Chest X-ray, AP view. Patient: 71 years old, sex M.
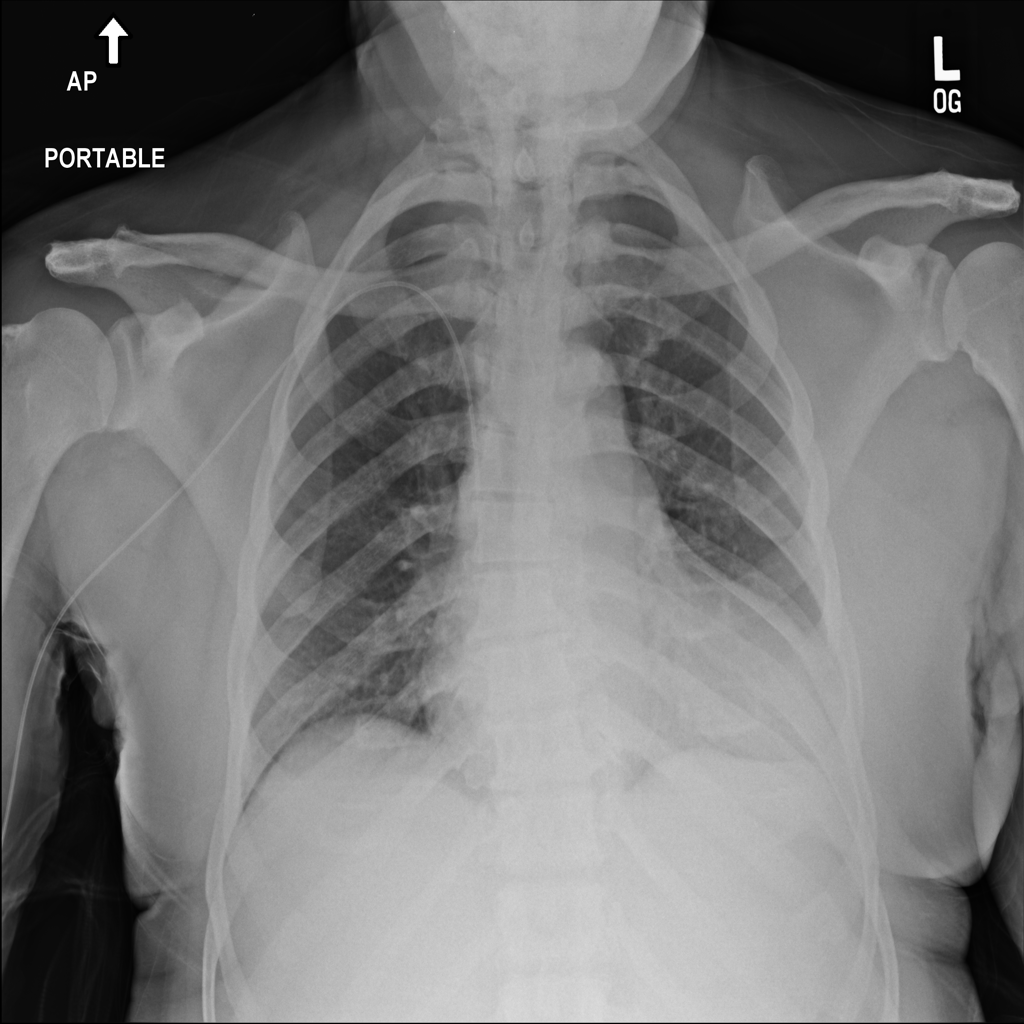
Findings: No Finding